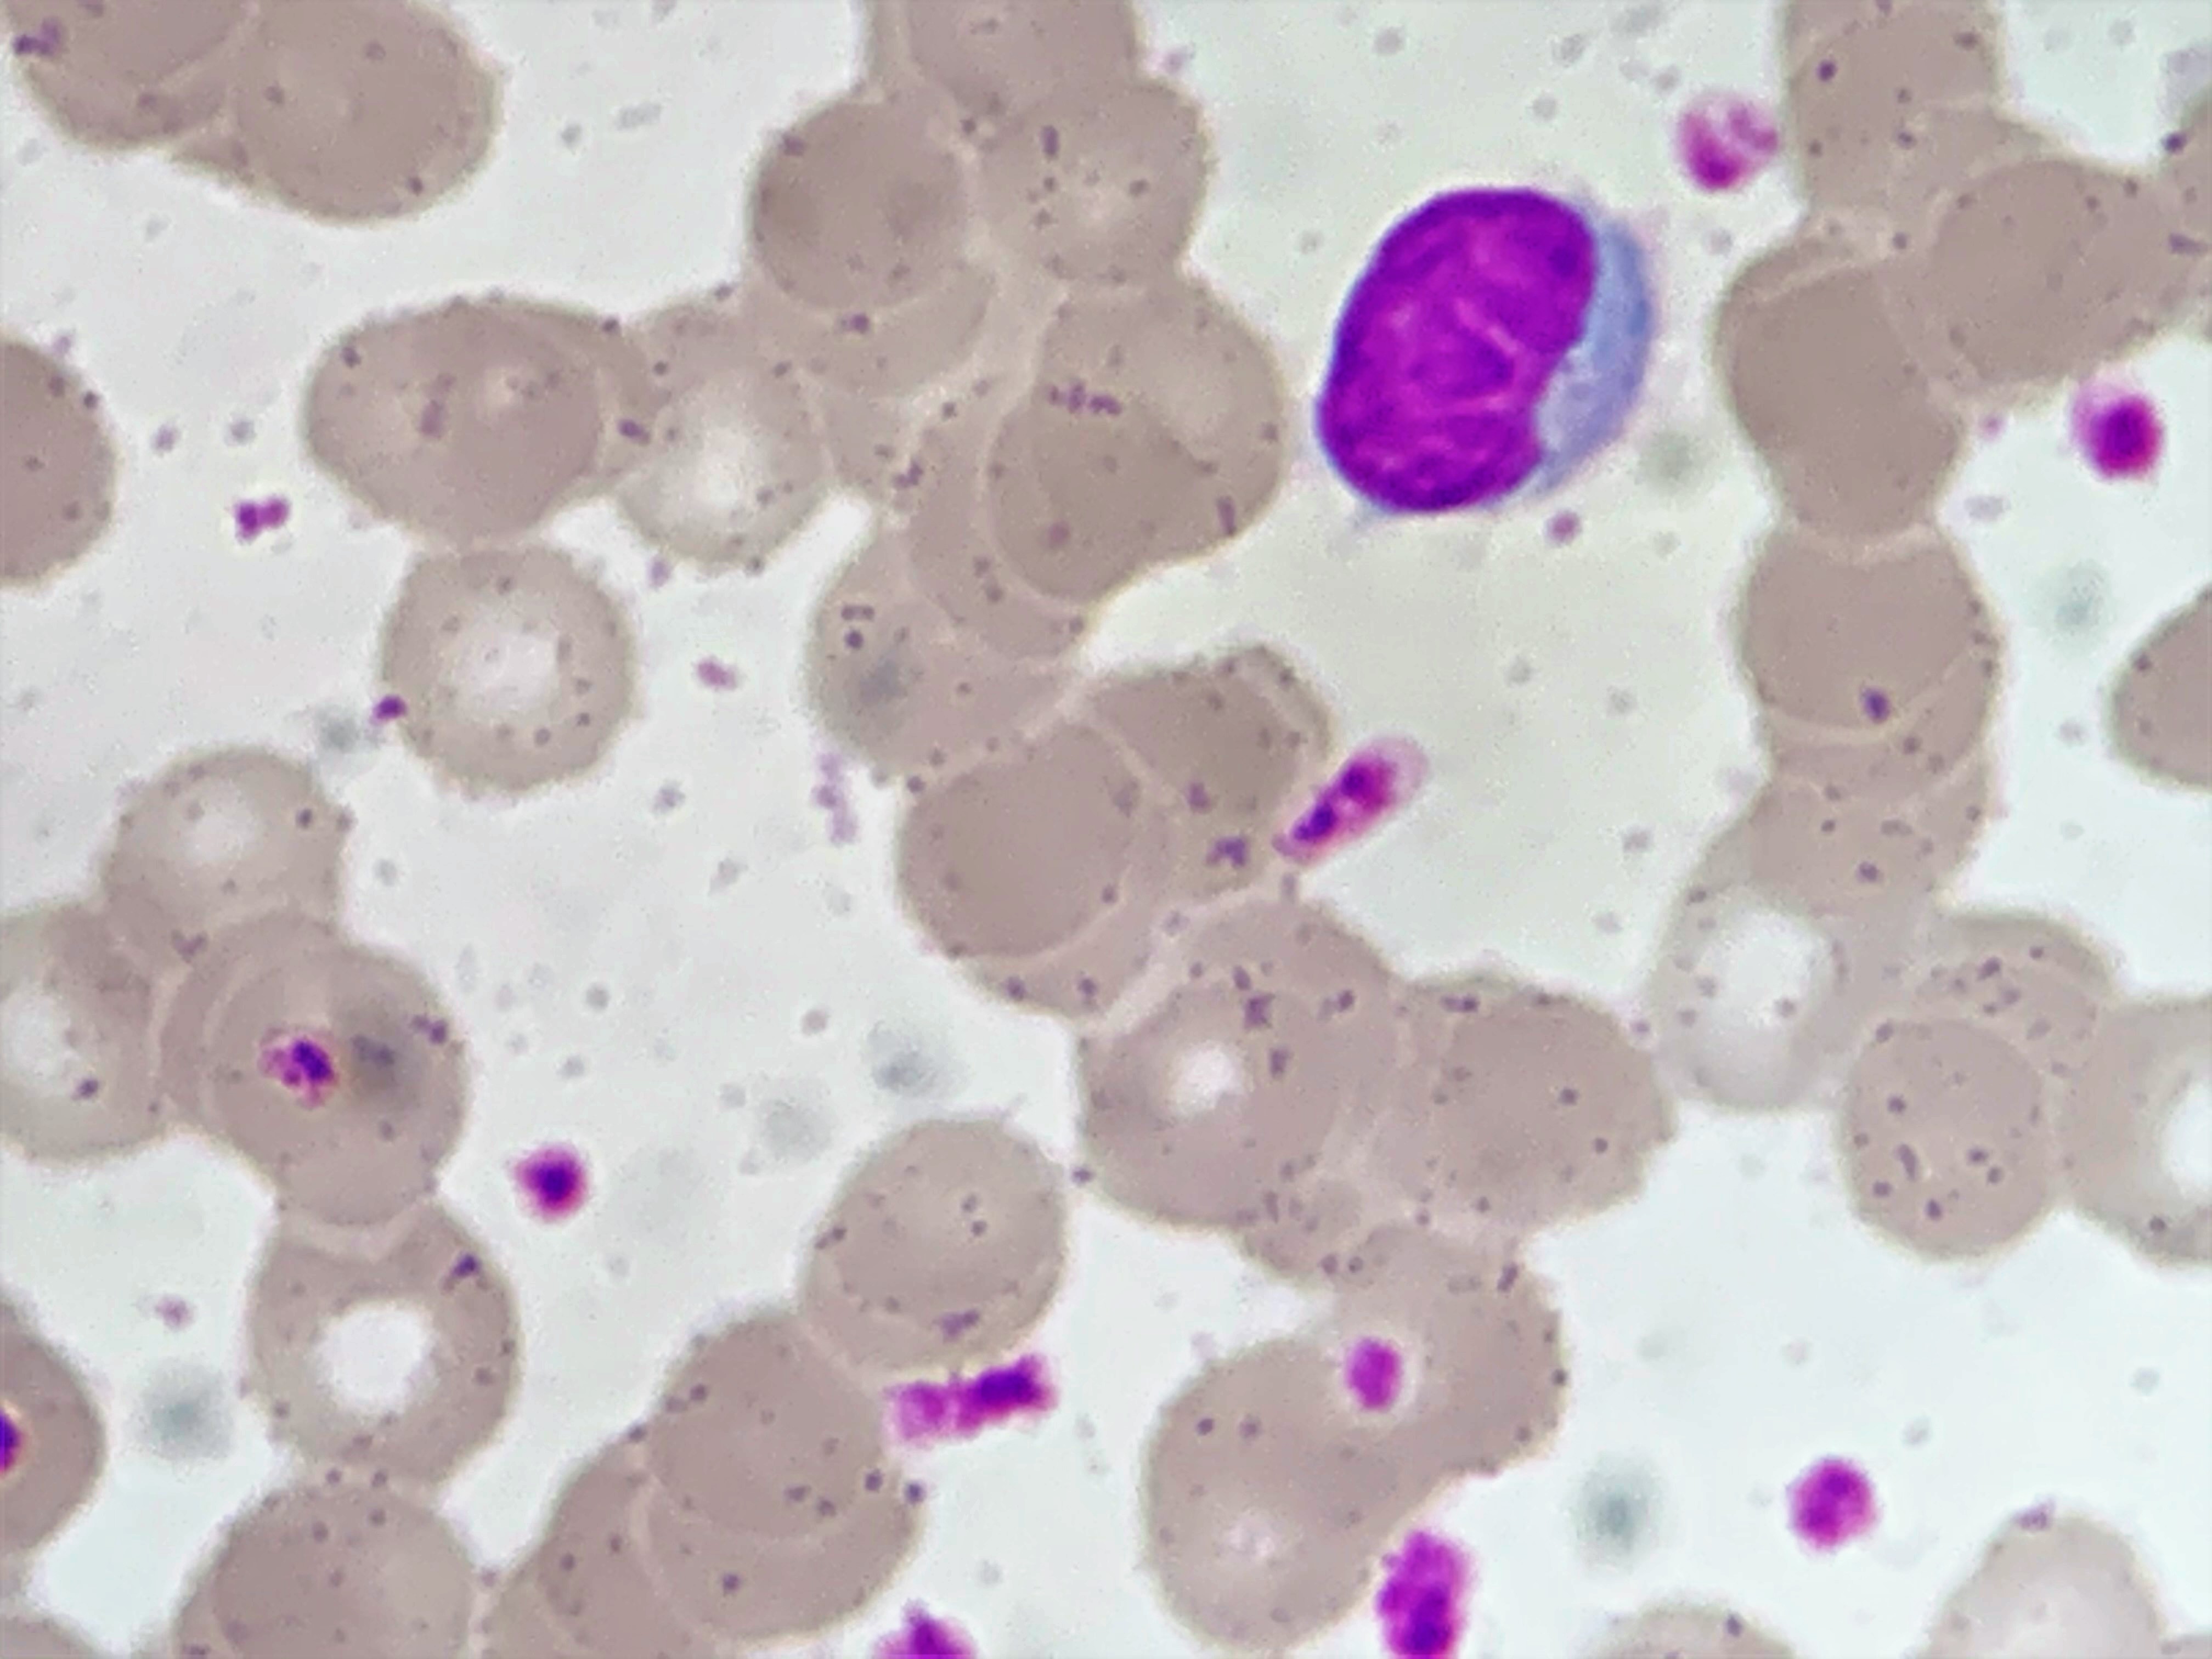
Cell type: LYMPHOCYTES